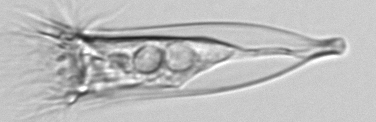
Label: Favella